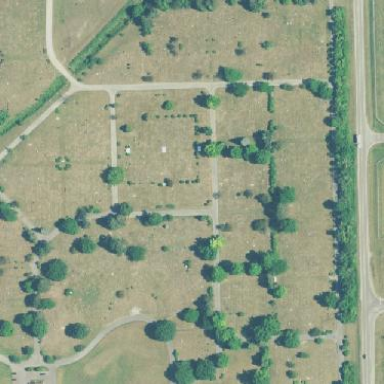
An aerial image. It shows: Cemetery.